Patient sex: F
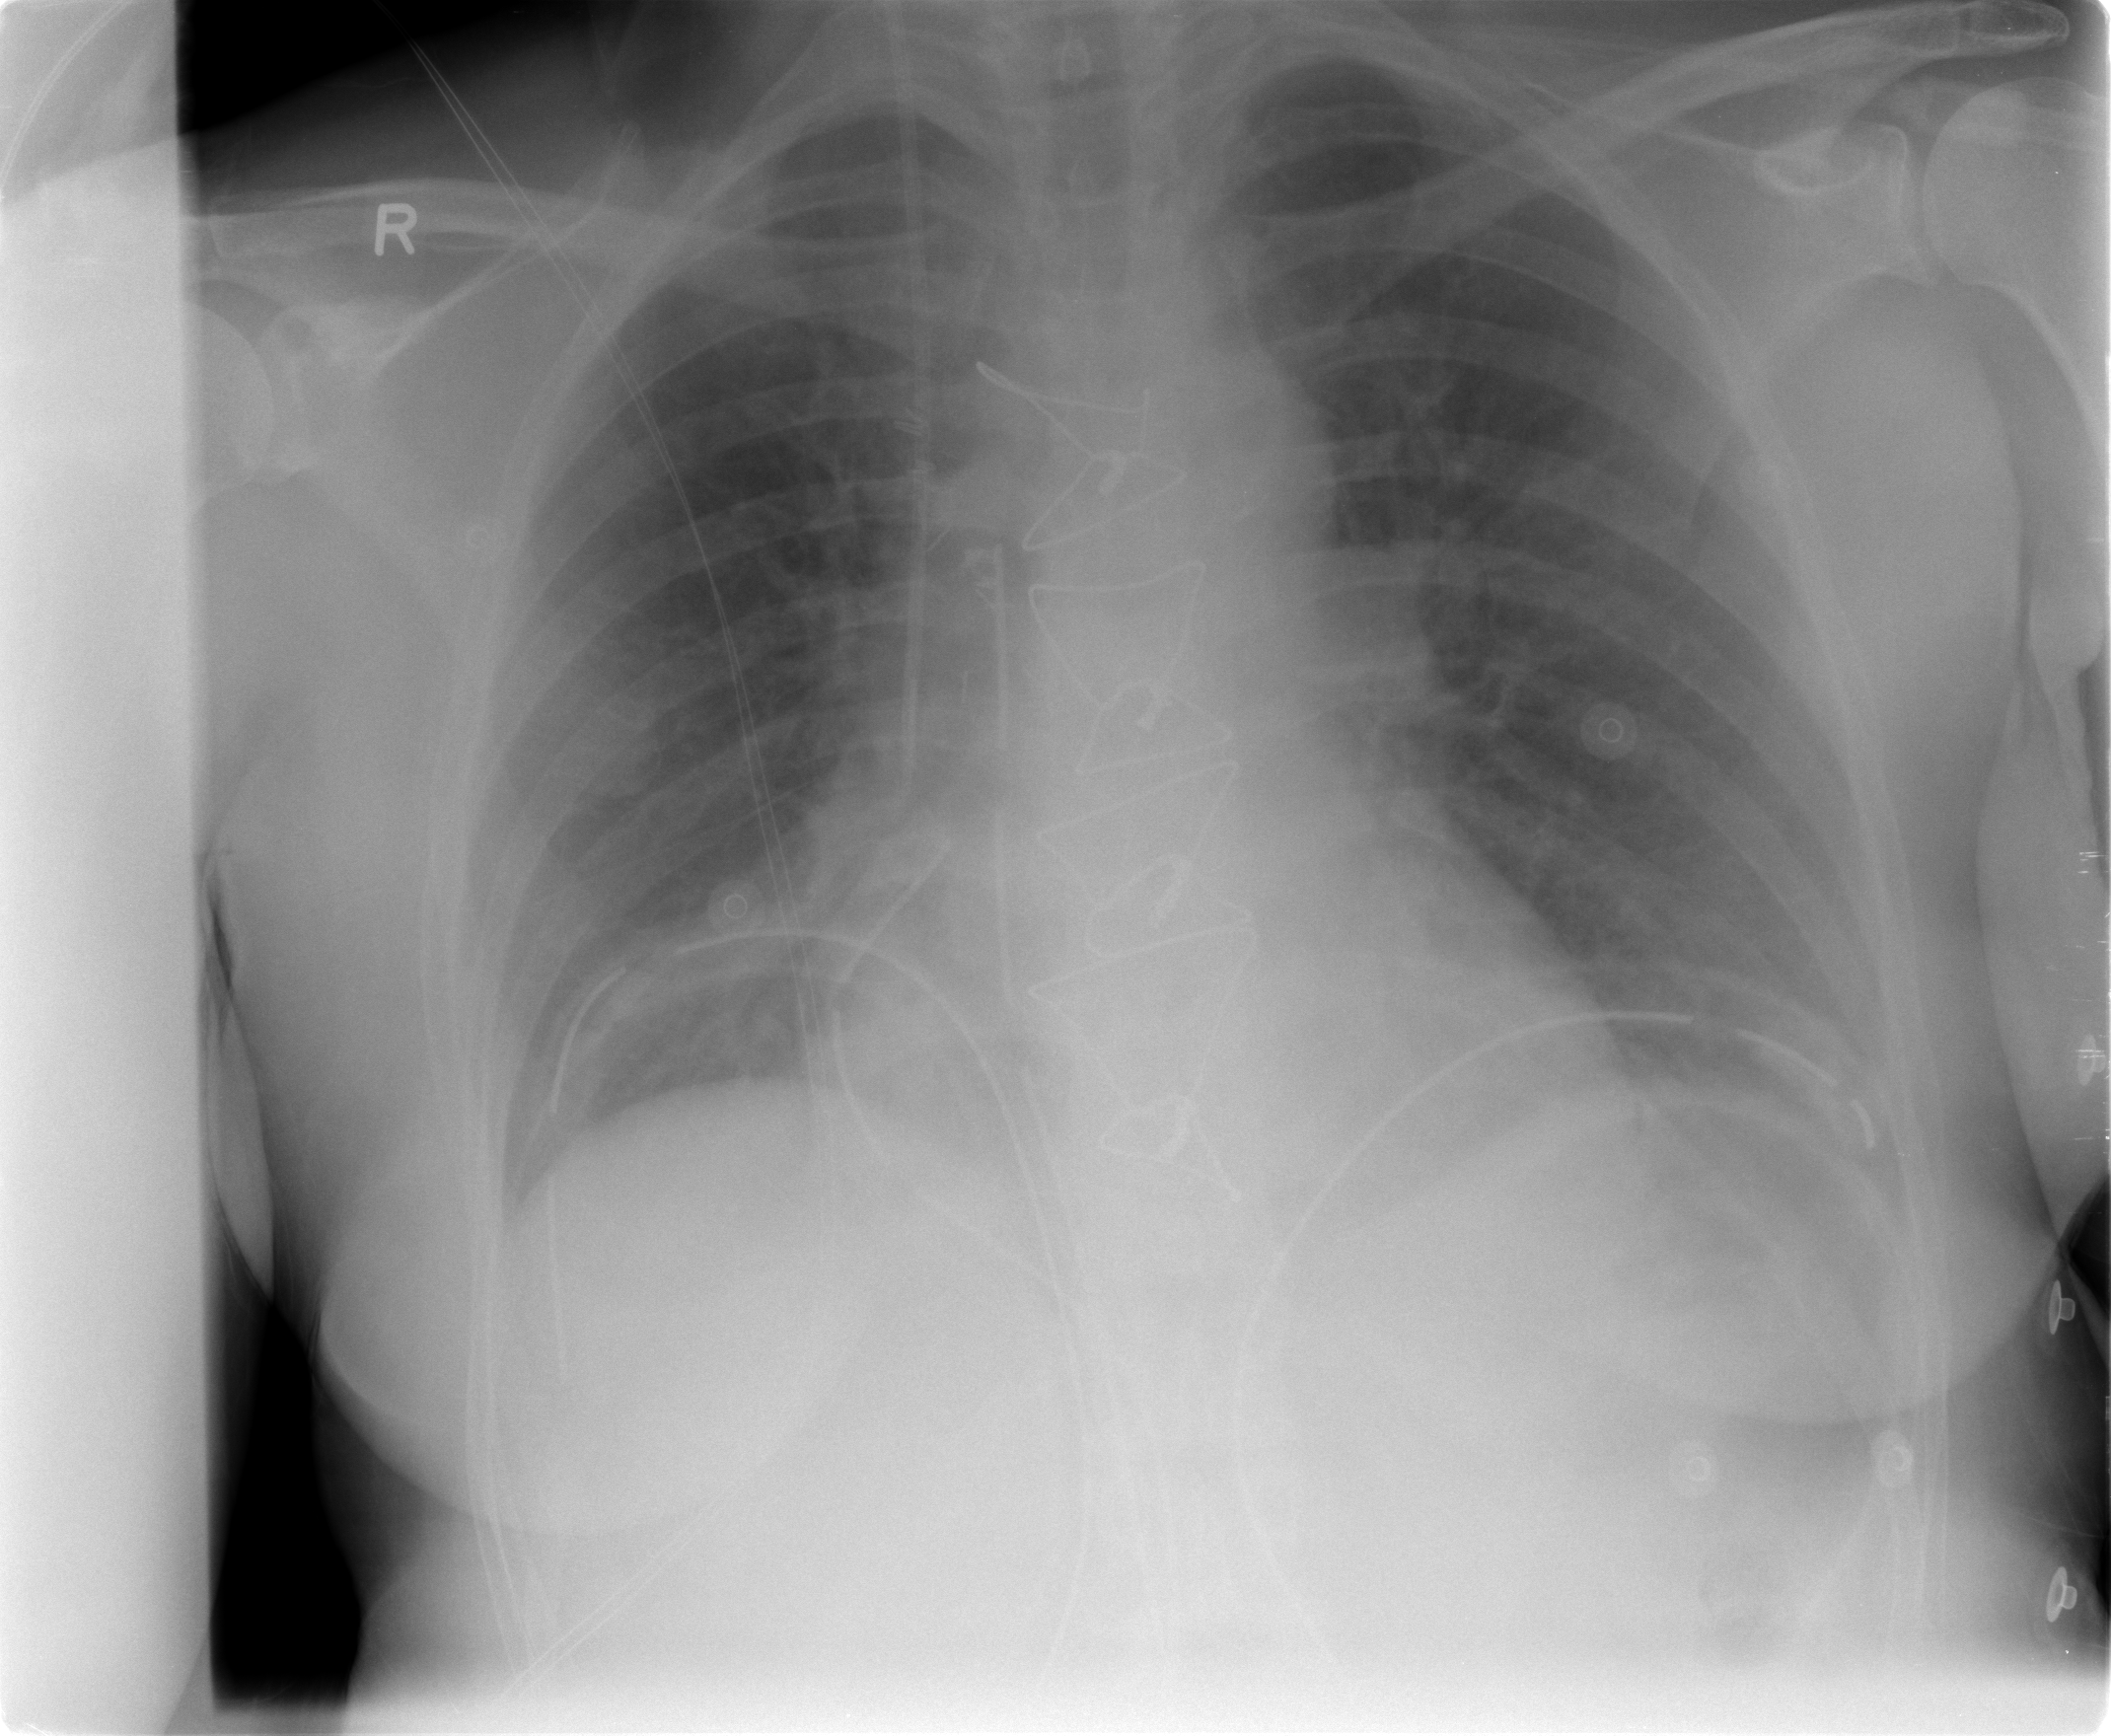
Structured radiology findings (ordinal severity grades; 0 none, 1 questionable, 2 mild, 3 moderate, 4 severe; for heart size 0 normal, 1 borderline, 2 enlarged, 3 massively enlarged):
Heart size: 0
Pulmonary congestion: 0
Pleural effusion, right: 0
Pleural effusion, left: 0
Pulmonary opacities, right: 0
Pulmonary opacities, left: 0
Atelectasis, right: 1
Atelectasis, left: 0